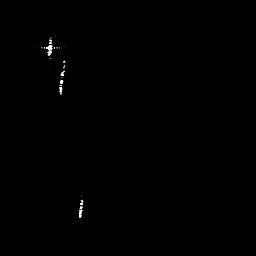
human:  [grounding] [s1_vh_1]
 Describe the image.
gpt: In the satellite image, there is  <ref>1 small ship </ref> <box>[[29, 73, 33, 85, 0]]</box> located at bottom,  <ref>1 small ship </ref> <box>[[21, 23, 26, 37, 0]]</box> located at left,  <ref>1 medium ship </ref> <box>[[16, 12, 21, 27, 0]]</box> located at top left.